Aerial crown-view tile of a tropical tree (Barro Colorado Island, Panama), acquired 20250217:
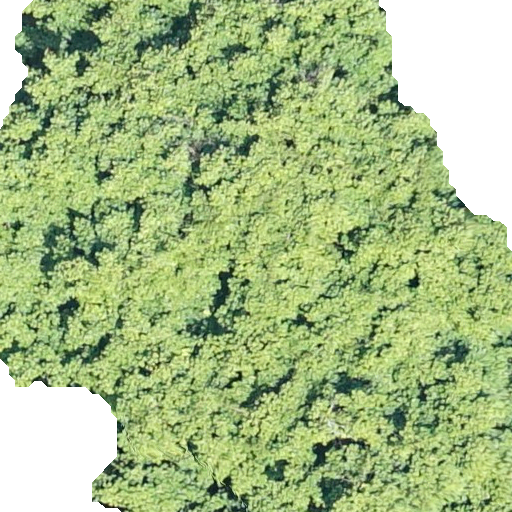
Species: Tachigali panamensis
GBIF accepted scientific name: Tachigali panamensis
Crown area: 420.607 m²